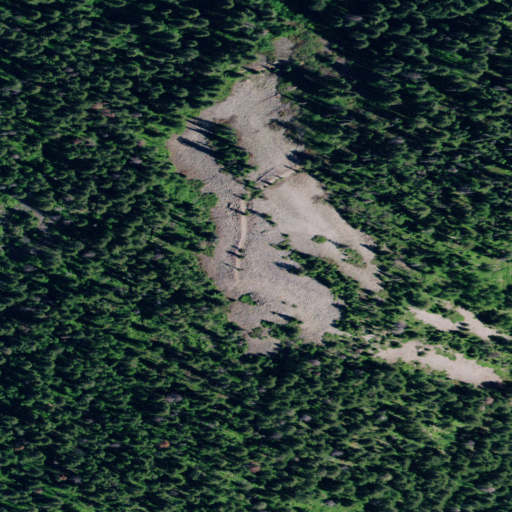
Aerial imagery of mountain in Idaho named Wolf Lodge Mountain containing evergreen forest and shrub